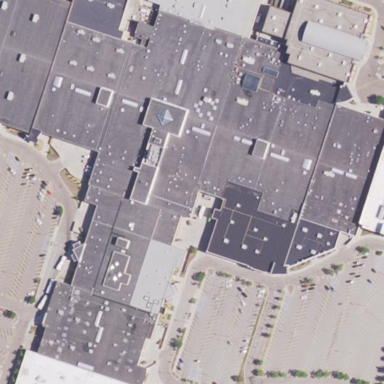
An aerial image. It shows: Retail building in mall.